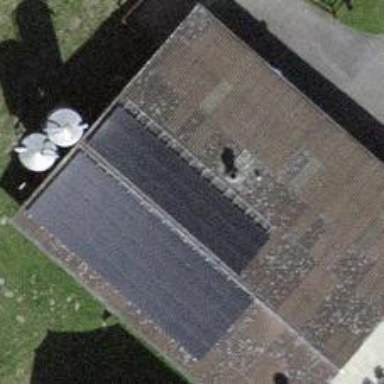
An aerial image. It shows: Solar photovoltaic panel generator.